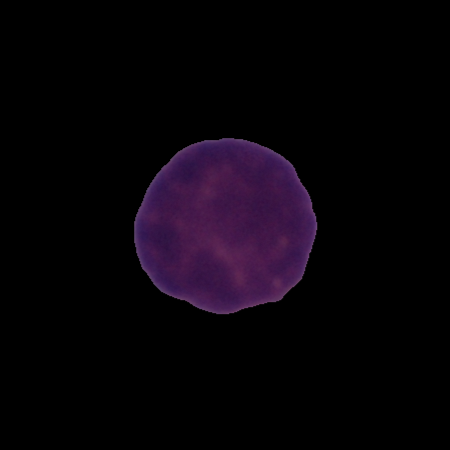
Label: healthy